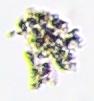
Label: Detritus